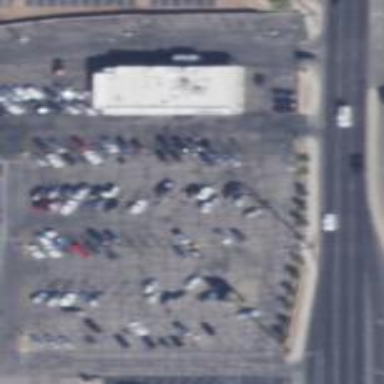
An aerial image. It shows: Parking area with surface.